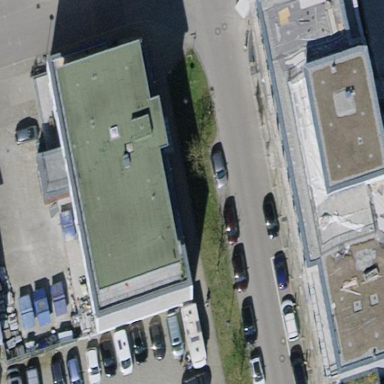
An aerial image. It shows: Commercial building with flat roof.